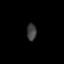
Tissue: lung
Cell type: Epithelial cells
Senescence score: 0.1583
Nuclear area (px): 155
Mean DAPI intensity: 63.89